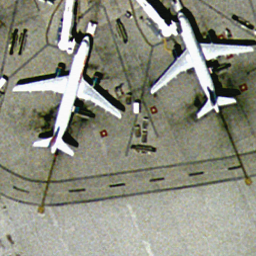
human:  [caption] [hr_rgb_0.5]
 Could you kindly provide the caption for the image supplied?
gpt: Two white airplanes are stopped at the airport with some cars beside it .

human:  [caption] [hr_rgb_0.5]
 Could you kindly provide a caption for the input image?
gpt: There are two airplanes at the airport .

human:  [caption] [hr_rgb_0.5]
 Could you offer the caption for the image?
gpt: Two white airplanes are stopped at the airport .

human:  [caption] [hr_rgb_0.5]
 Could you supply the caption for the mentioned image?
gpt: Two airplanes are stopped at the airport .

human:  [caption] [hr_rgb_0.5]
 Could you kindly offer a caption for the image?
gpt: Two white airplanes are stopped at the airport with some cars beside it .